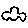
Label: car